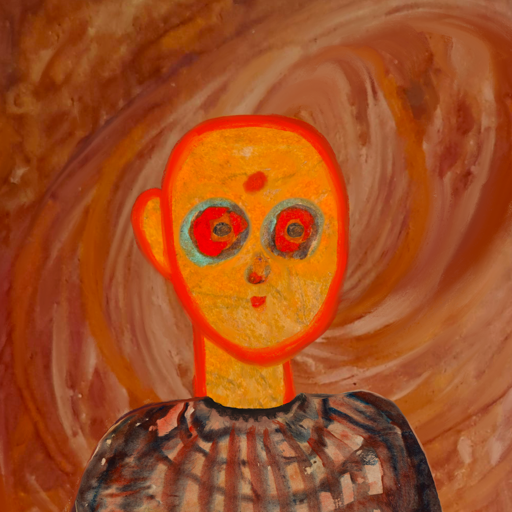
Background: Pious_Lady, Head And Neck Front: Sisters, Face Front: Sisters, Bust: Orphan, Hair Front: Blank, Head Accessory: Blank, Second Necklace: Blank, Necklace: Blank, Baby: Blank